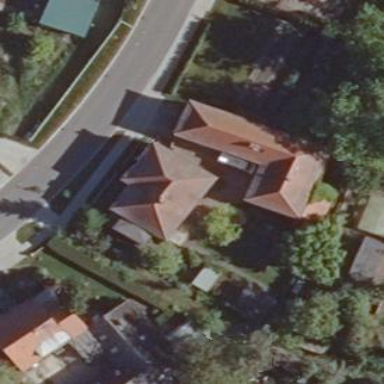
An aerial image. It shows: Detached building.